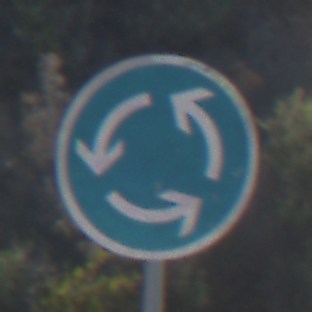
Verkehrszeichen: Kreisverkehr
Umgebung: Outdoor, Nature
Tageszeit: MorningAfternoon
Wetter: Clear
Licht: Natural
Jahreszeit: NotSpecified
Kontrast: HighContrast